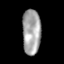
Tissue: skin
Cell type: Epithelial cells
Senescence score: 0.912
Nuclear area (px): 814
Mean DAPI intensity: 164.769